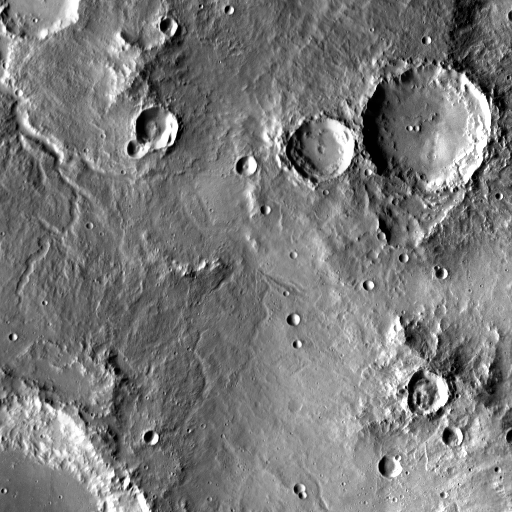
Crater classes present: Background, Other, Layered, Buried, Secondary